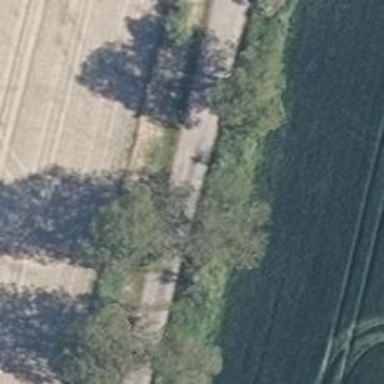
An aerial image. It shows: Row of trees in natural setting.